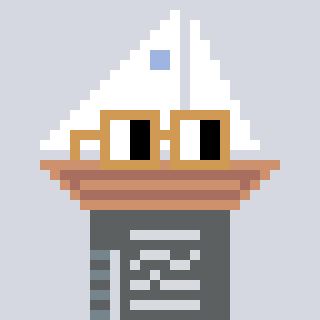
a pixel art character with square brown glasses, a sailboat-shaped head and a grayscale-colored body on a cool background